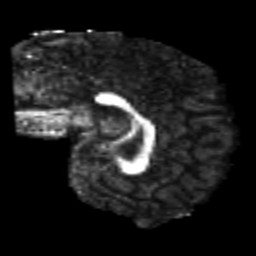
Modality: FA
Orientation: sagittal
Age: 24
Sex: male
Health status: healthy
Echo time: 0.074 s